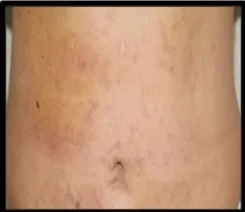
Rash on the back, legs, and abdomen after steroid treatment.
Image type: medical_photograph (skin_photograph)